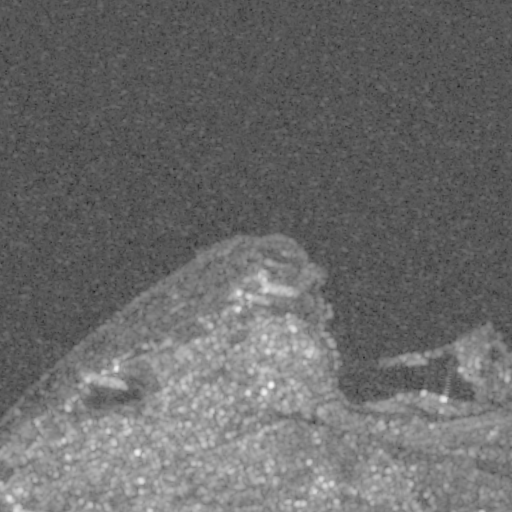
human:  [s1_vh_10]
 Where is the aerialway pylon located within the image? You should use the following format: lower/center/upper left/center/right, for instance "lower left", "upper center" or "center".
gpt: The aerialway pylon is located in the lower right of the image.
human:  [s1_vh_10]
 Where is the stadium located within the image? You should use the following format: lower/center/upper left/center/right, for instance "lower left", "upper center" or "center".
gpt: The stadium is located in the lower left of the image.
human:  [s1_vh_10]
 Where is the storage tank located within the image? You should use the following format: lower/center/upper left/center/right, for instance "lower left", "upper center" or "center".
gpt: The storage tank is located in the lower right of the image.
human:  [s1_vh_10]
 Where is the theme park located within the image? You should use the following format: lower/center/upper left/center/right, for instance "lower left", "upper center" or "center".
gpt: The theme park is located in the lower left of the image.
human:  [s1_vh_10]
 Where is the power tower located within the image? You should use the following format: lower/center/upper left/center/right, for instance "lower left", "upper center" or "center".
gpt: There is no power tower in the image.

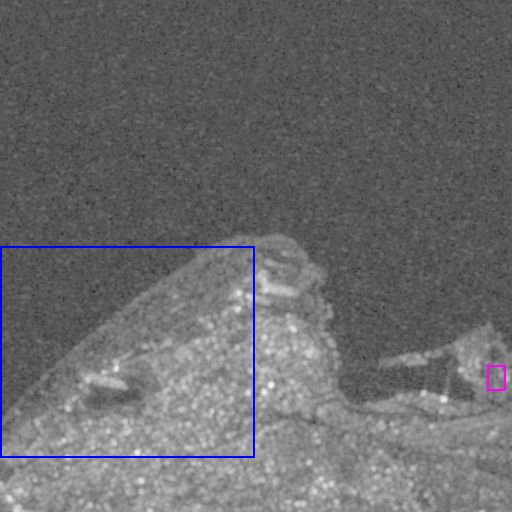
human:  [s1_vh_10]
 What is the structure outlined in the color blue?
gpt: The structure outlined in blue is a park.
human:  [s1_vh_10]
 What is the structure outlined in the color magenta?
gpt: The structure outlined in magenta is a parking lot.
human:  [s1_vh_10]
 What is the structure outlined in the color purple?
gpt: There is no purple outline.